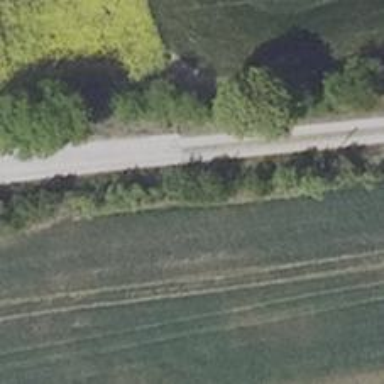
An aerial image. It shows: Row of deciduous broadleaved trees.